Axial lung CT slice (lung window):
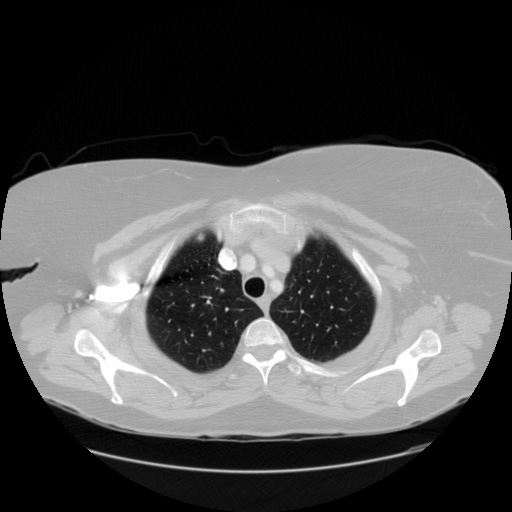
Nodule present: no